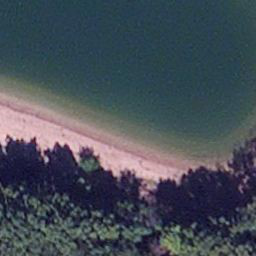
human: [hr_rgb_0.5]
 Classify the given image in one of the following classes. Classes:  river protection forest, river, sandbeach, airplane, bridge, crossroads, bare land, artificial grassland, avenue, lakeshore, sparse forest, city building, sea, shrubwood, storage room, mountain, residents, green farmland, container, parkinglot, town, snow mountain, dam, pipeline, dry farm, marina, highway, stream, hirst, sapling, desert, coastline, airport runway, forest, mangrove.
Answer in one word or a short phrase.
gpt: lakeshore